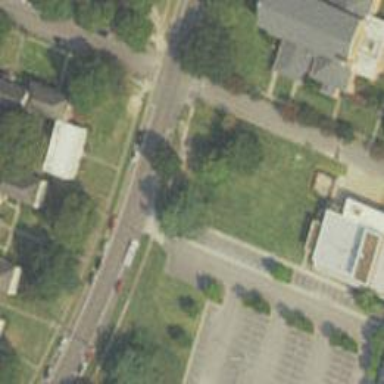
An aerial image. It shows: Footway.